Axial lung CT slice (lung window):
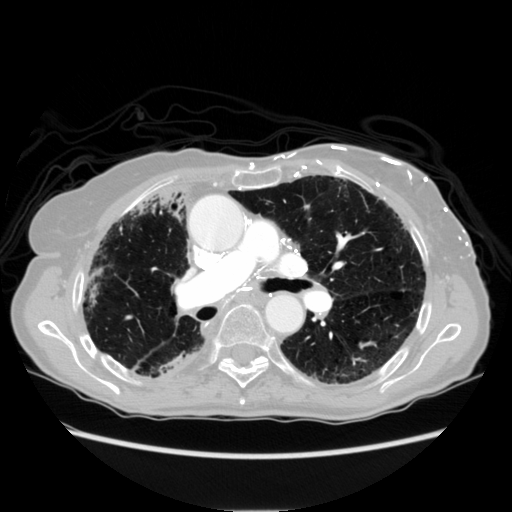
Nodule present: no